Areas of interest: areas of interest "Jin Yuan"
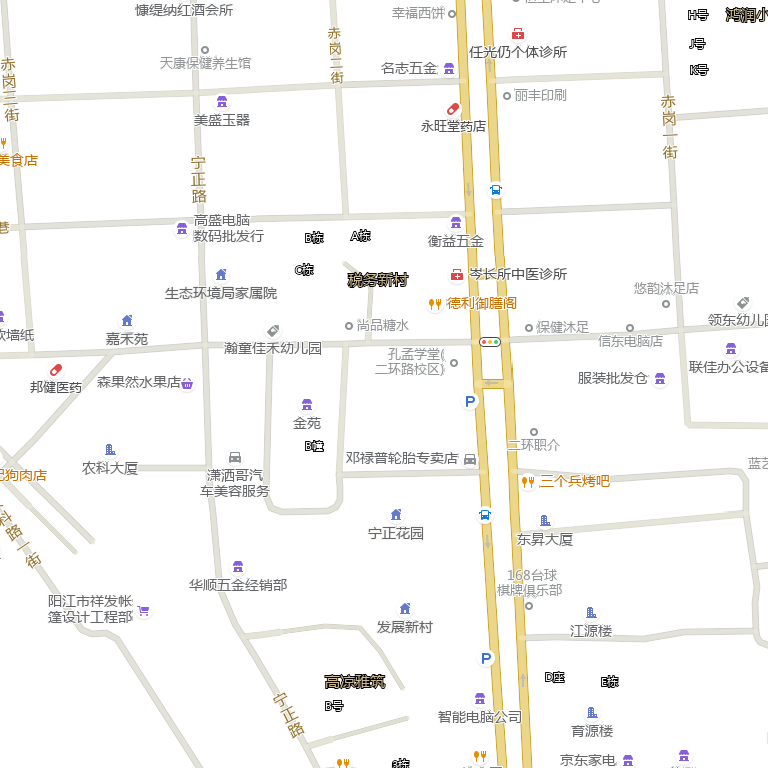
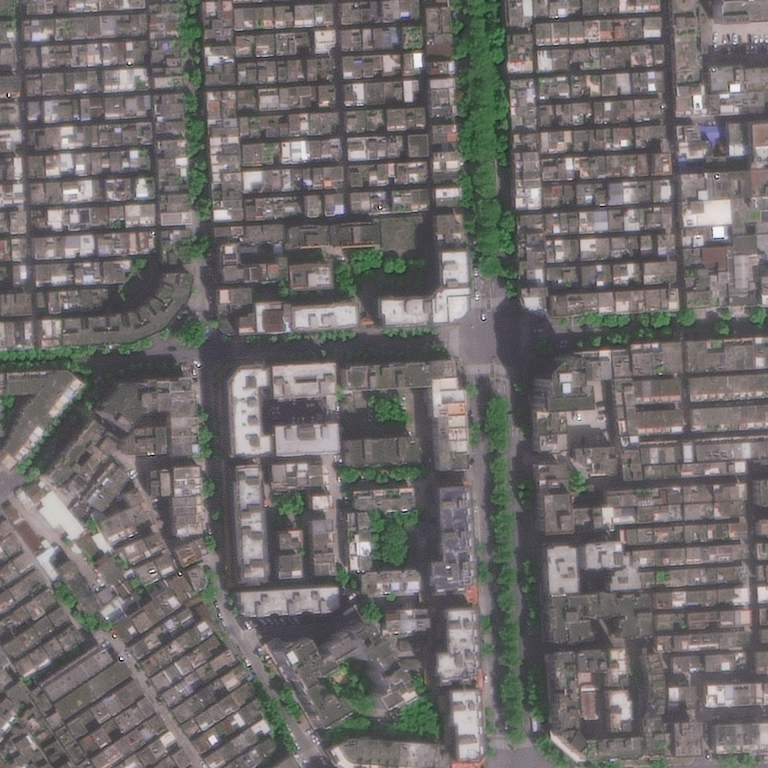